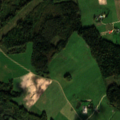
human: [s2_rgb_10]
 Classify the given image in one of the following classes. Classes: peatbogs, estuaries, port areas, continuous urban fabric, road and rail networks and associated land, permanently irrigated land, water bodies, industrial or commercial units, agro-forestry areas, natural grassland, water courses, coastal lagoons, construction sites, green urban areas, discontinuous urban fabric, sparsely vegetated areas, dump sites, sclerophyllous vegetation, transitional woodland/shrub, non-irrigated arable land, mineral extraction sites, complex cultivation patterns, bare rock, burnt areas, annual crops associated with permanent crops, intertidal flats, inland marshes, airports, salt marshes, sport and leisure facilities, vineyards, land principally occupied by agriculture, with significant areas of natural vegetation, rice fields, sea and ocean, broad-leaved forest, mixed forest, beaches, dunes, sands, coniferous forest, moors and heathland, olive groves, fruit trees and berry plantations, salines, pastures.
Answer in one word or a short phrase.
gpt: non-irrigated arable land, complex cultivation patterns, land principally occupied by agriculture, with significant areas of natural vegetation, coniferous forest, mixed forest, transitional woodland/shrub